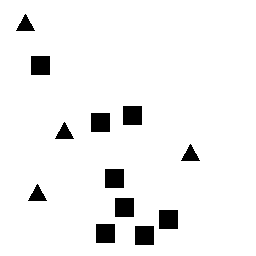
Squares: 8
Triangles: 4
Stars: 0
Total shapes: 12